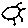
Label: sun